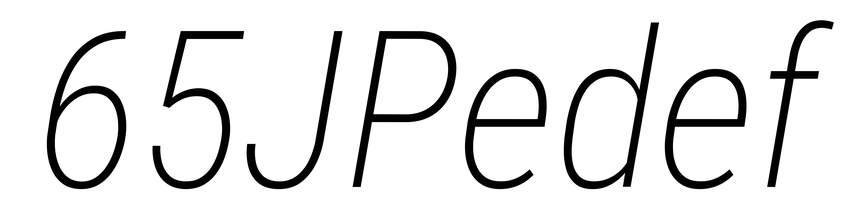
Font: Roboto-Italic_Condensed_ExtraLight_Italic